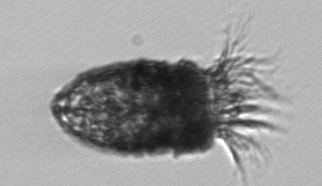
Label: Stenosemella_pacifica